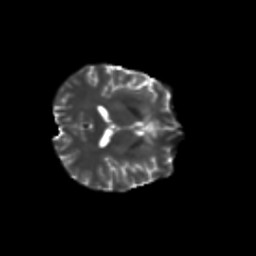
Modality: T2w
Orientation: axial
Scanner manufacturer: siemens
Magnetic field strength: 3 T
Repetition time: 9.2 s
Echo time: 0.084 s